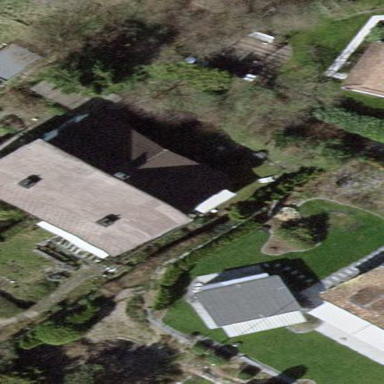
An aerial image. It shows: Terrace building.